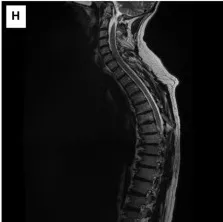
(I-L) Histology of the stereotactic biopsy.
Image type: radiology (mri)